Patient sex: F
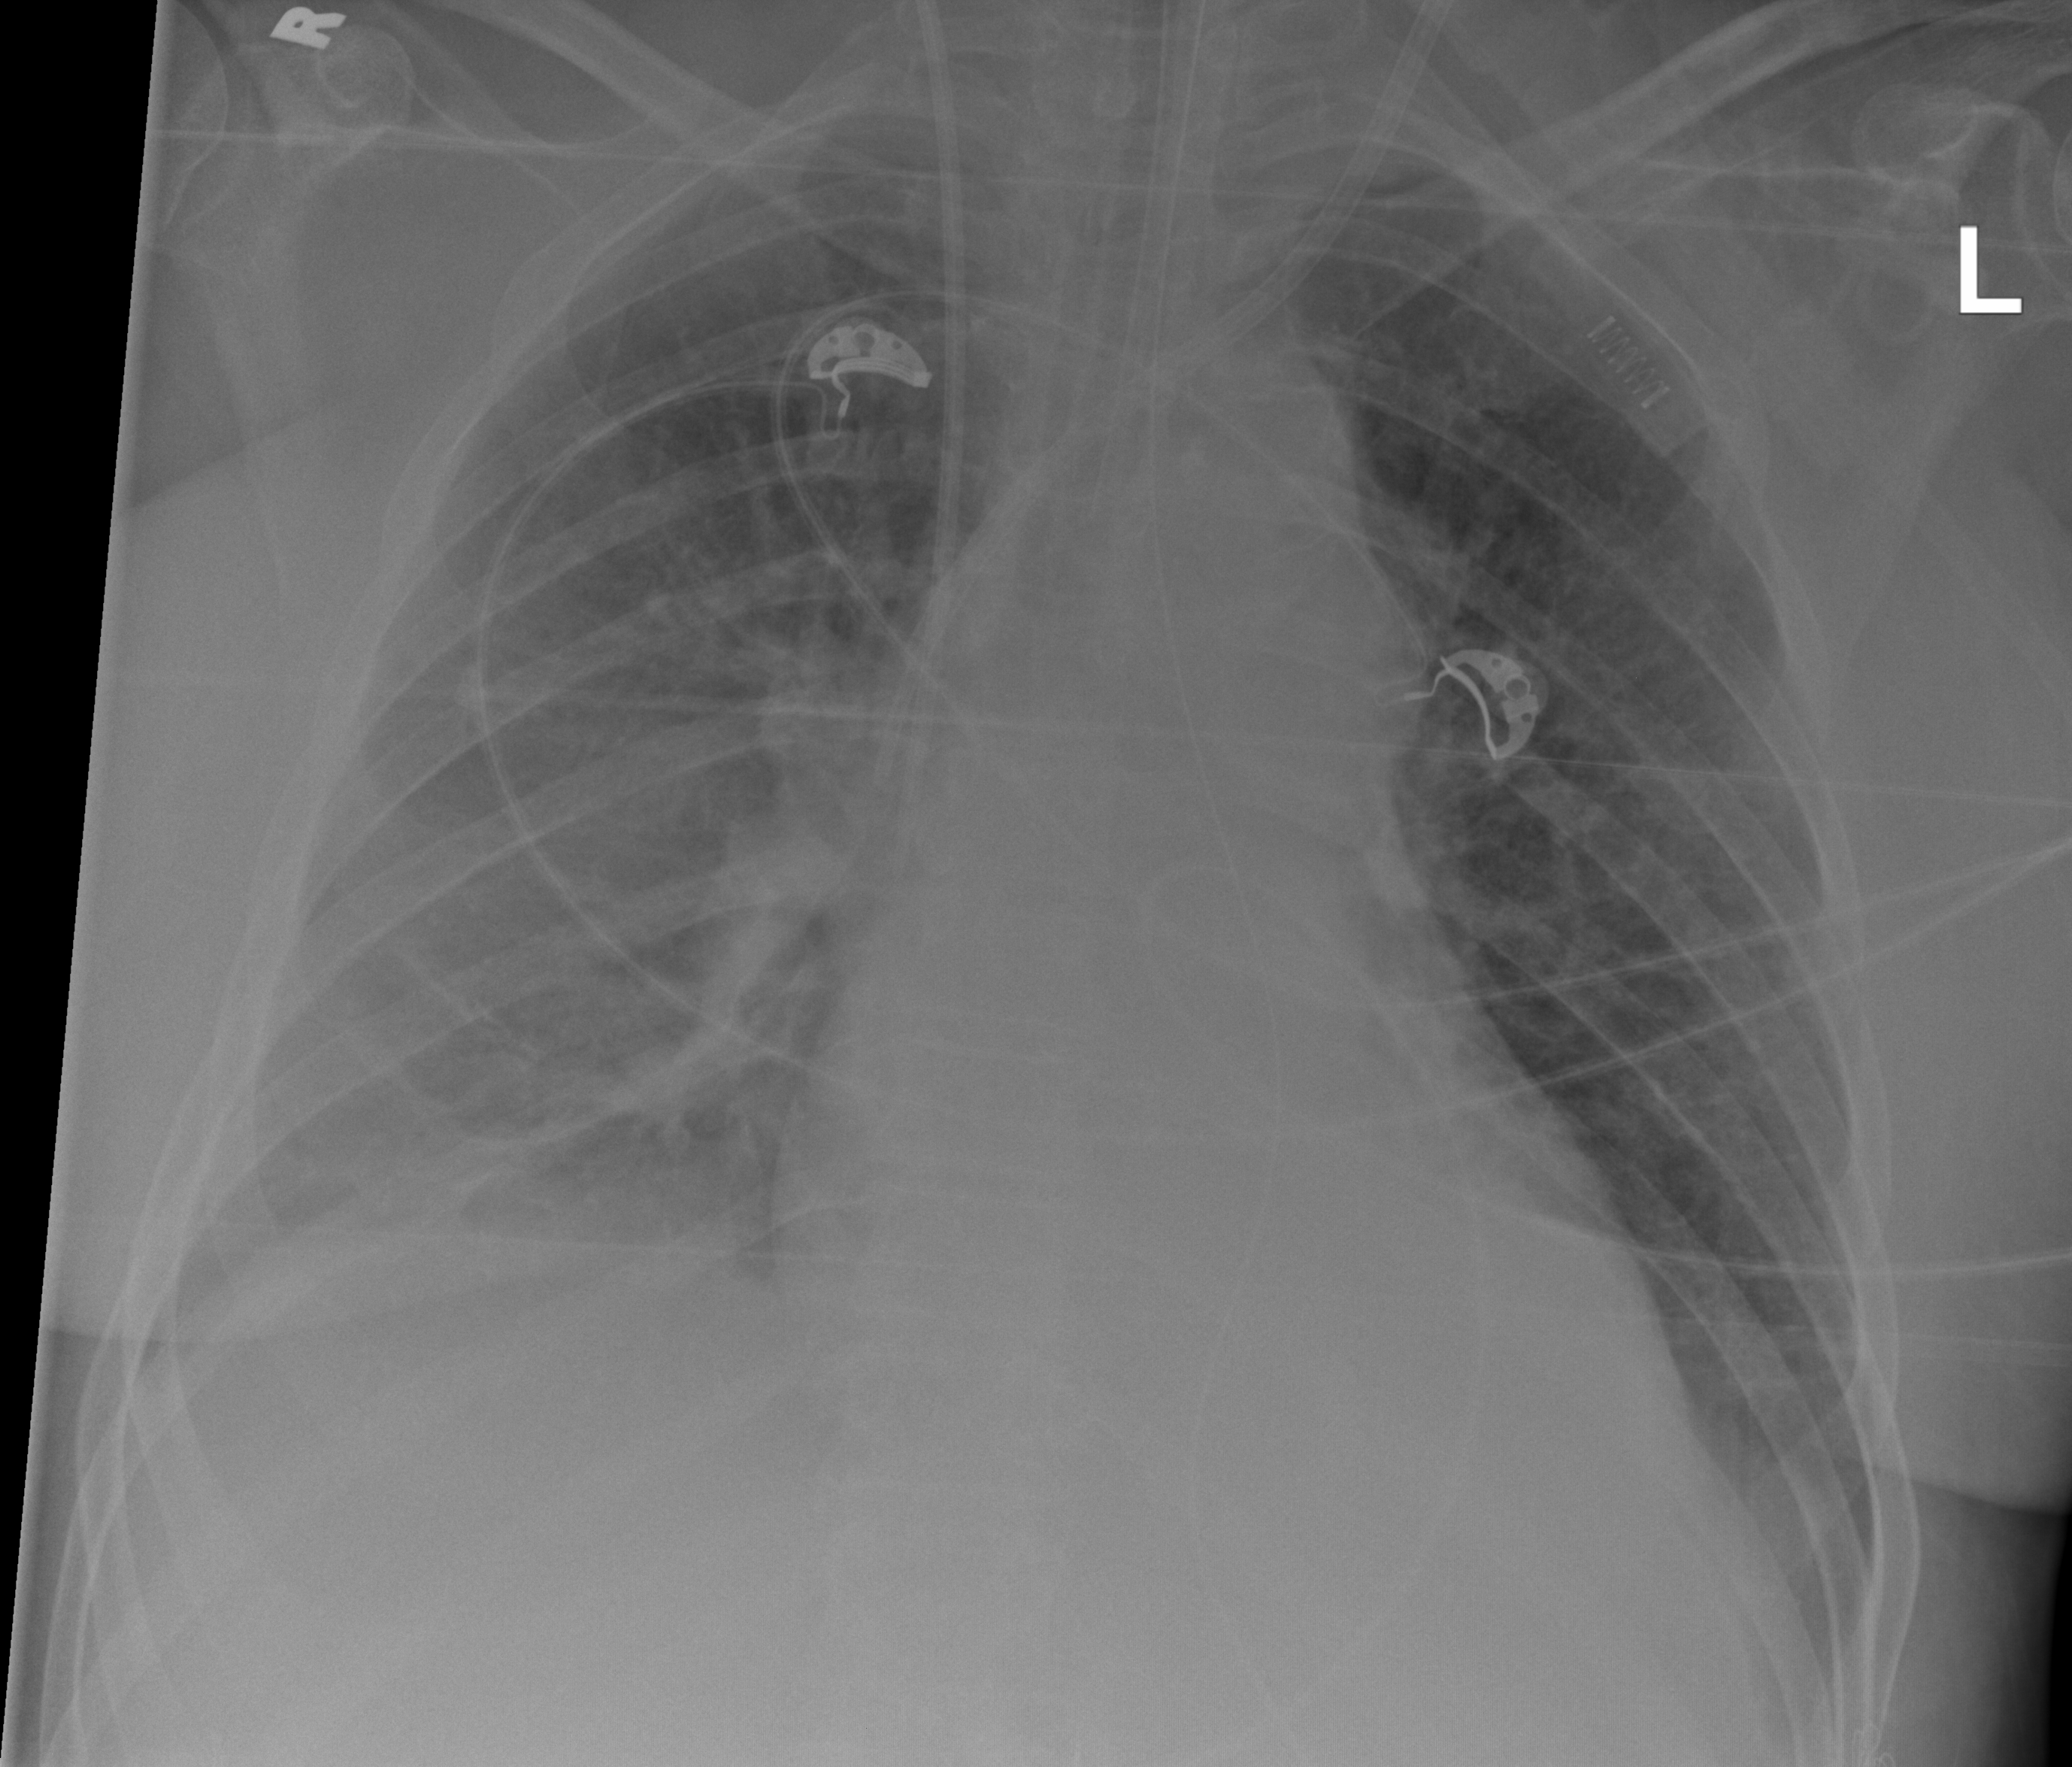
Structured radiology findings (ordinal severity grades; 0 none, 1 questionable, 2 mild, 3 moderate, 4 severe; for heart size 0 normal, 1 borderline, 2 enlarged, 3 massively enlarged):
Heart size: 1
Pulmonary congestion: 2
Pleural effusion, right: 3
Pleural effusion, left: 2
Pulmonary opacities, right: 3
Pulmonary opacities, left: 2
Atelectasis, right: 3
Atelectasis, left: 2